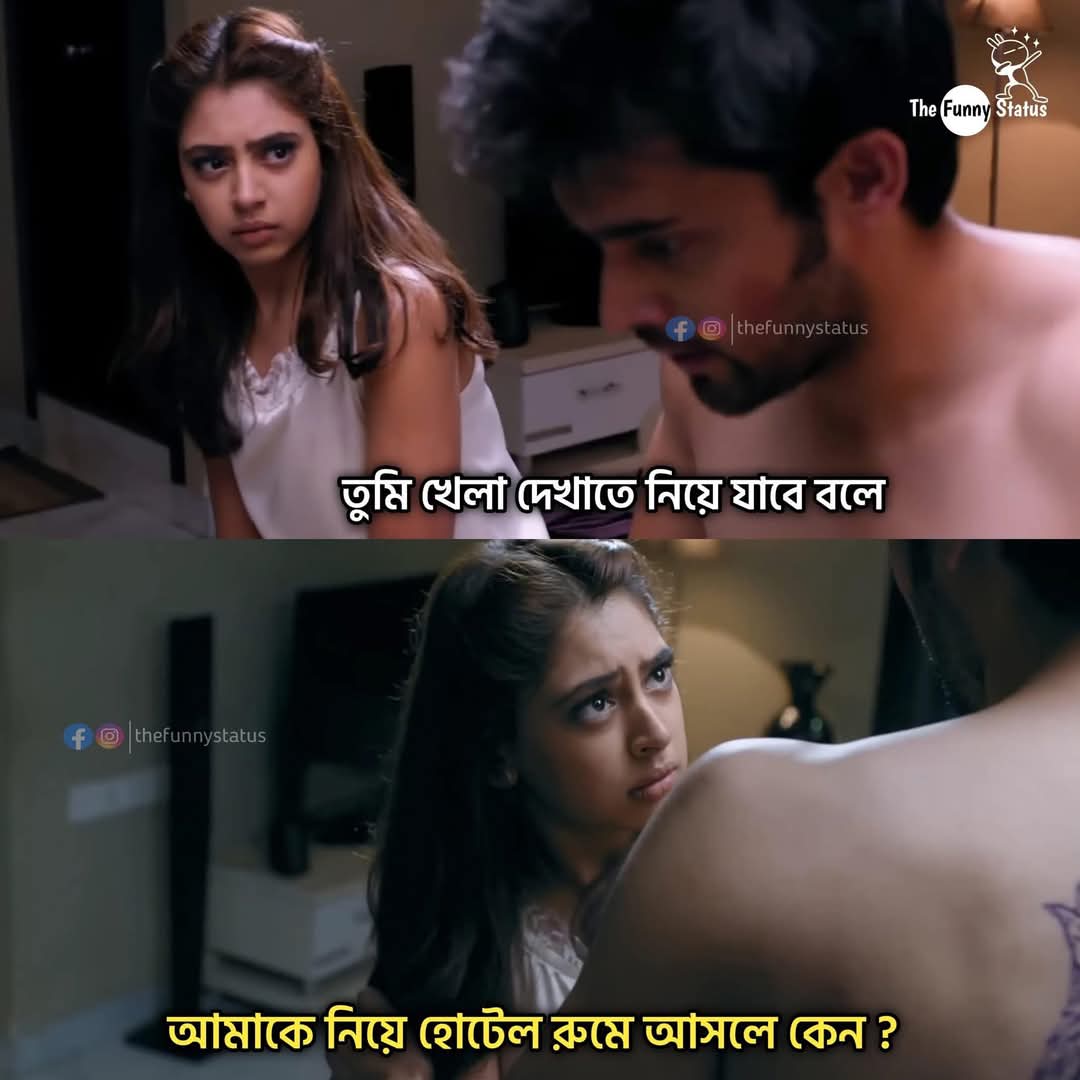
Text: তুমি খেলা দেখাতে নিয়ে যাবে বলে
আমাকে নিয়ে হোটেল রুমে আসলে কেন?
Label: Non Hate